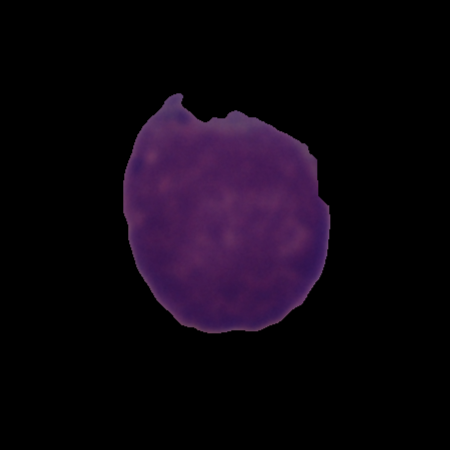
Label: cancer